Question: I am working in MFC application which has lots of dialog box. I am not able to tell which class or function created this dialog box while debugging.
To illustrate the problem I have created a simple . Run it in debug mode and pause the debugging.
I can see DoModal is called in call stack using 'CDialog::DoModal()'. How do I understand exactly which function and from which class this 'DoModal()' is getting called?

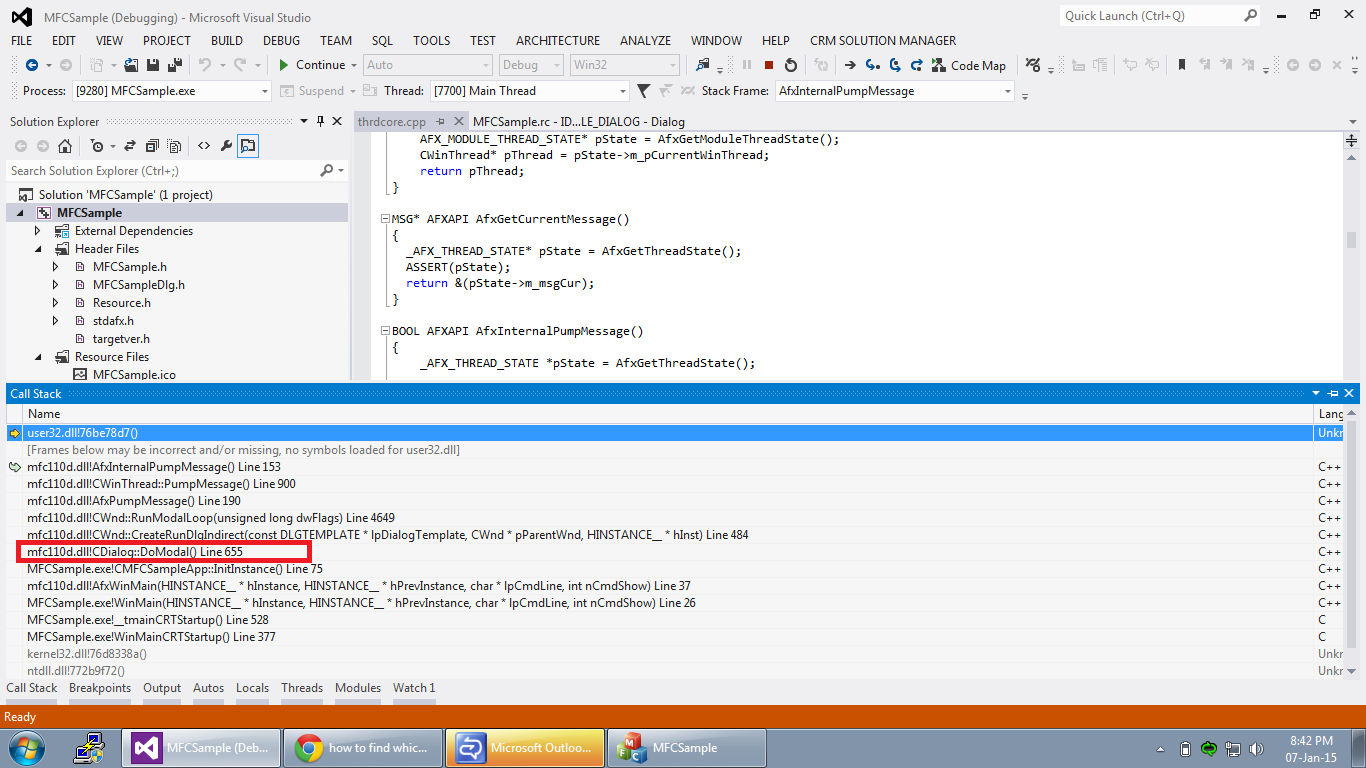
Answer: It's easier to find the class if you set a breakpoint in the CDialog constructor. From the call stack from there you will be able to see what your dialog class is.